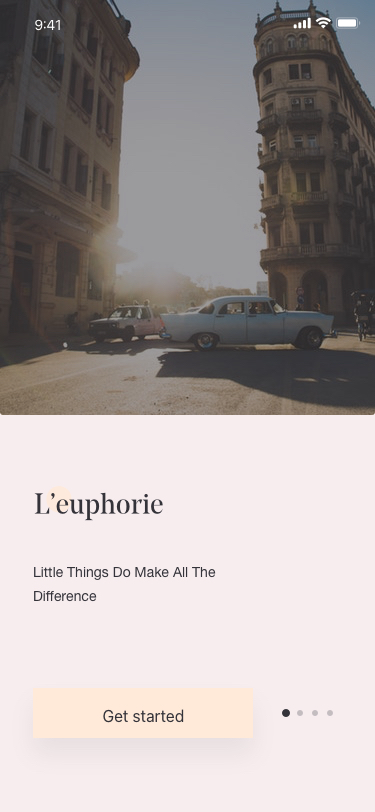
Text in this UI design:
Little Things Do Make All The Difference